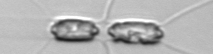
Label: Chaetoceros_didymus